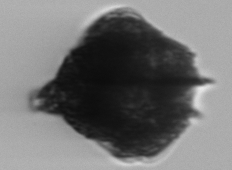
Label: Gonyaulax